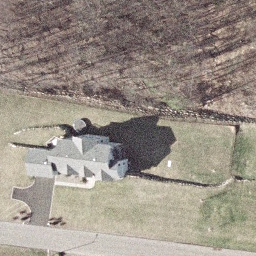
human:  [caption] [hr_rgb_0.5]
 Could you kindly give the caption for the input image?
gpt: A villa with lawn surrounded in the sparse residential area .

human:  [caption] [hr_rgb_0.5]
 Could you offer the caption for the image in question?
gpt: There is a villa in the spase residential area .

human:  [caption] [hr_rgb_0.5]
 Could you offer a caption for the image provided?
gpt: A villa is surrounded by lawn in the sparse residential area .

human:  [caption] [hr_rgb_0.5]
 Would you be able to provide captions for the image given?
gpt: This is a sparse residential area with a villa surrounded by lawn .

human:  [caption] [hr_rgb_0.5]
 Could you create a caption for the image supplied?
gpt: A villa with plants surrounded is in the sparse residential area .